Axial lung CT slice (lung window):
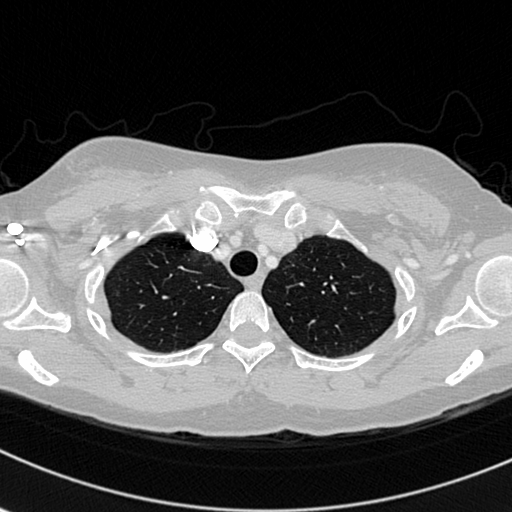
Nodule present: no